Aerial crown-view tile of a tropical tree (Barro Colorado Island, Panama), acquired 20241014:
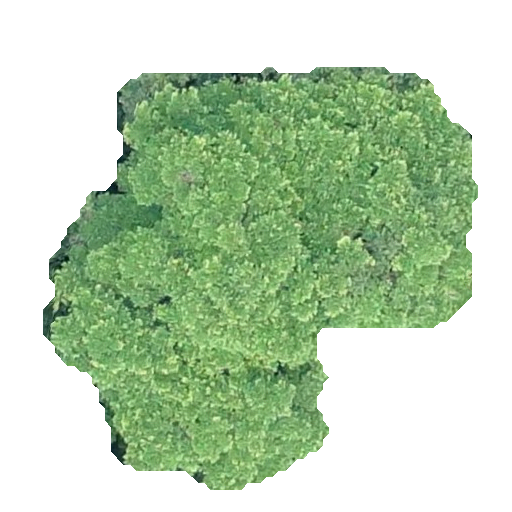
Species: Terminalia amazonia
GBIF accepted scientific name: Terminalia amazonica
Crown area: 197.997 m²